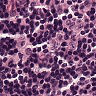
Metastatic tissue present: no